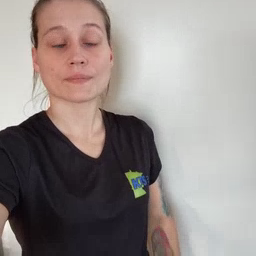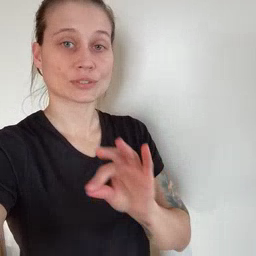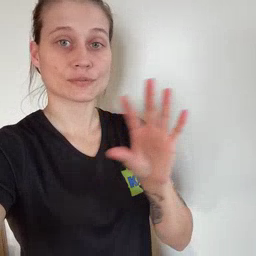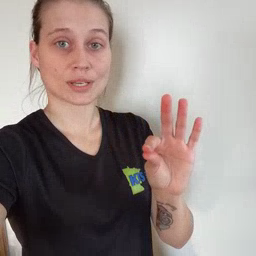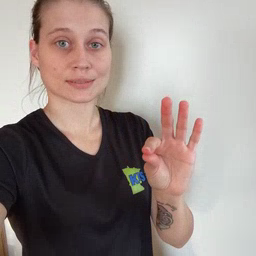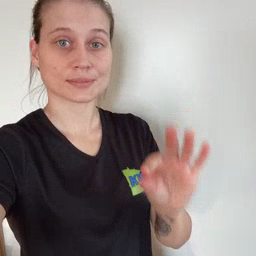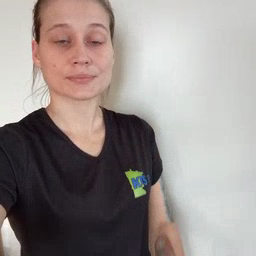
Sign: frenchfries